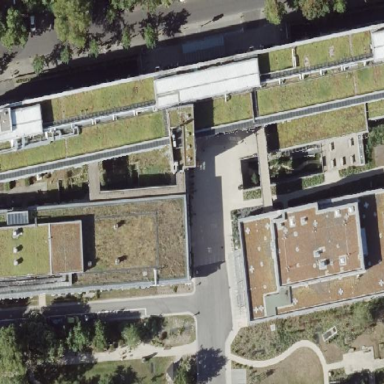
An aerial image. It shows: Hospital building.